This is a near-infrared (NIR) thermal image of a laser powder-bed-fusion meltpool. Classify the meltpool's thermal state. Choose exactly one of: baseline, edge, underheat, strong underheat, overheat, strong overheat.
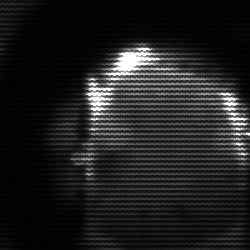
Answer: baseline